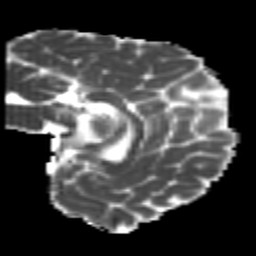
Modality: MD
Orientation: sagittal
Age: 22
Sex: male
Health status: healthy
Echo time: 0.074 s